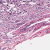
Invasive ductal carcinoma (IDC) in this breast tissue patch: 1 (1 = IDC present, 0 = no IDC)